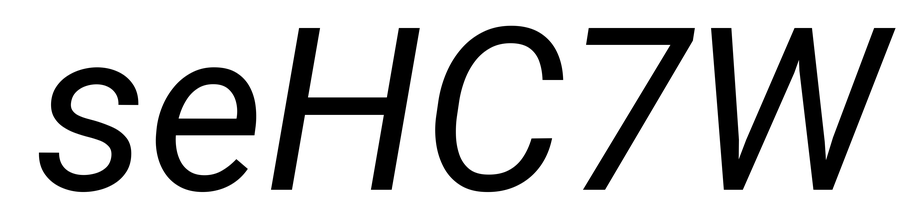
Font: Roboto-Italic_Italic